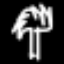
Label: palm tree